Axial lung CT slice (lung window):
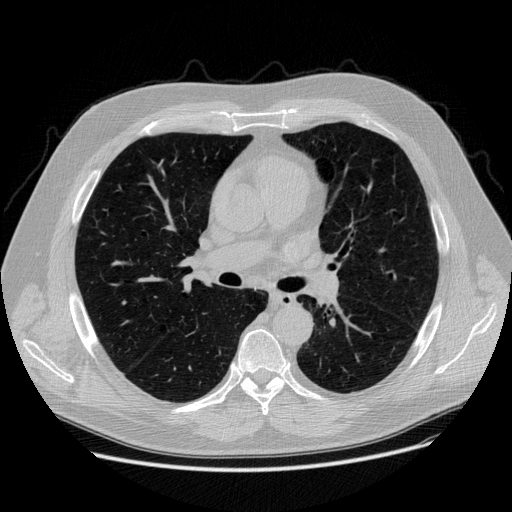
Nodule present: no